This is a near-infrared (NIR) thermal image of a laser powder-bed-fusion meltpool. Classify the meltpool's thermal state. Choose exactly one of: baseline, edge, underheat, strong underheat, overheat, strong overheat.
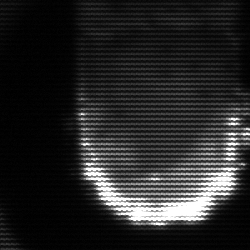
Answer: baseline